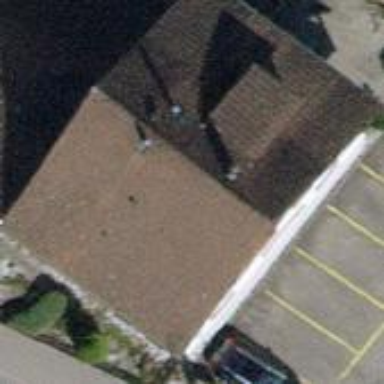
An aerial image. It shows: Terrace building.